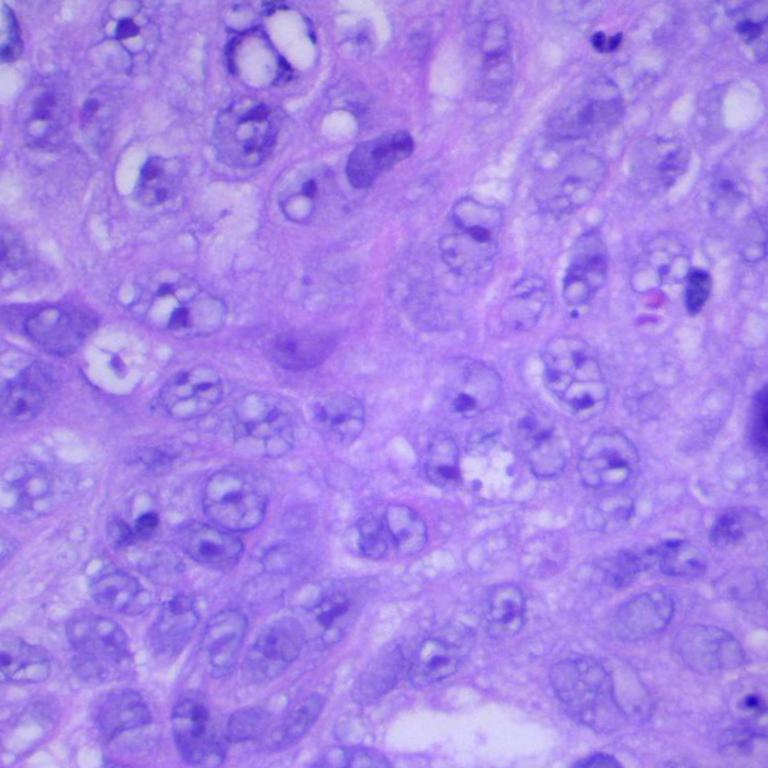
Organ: lung
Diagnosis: squamous carcinomas